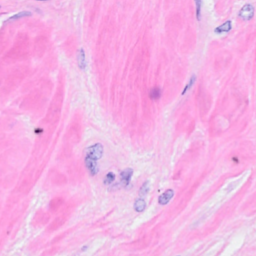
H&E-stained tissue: Breast